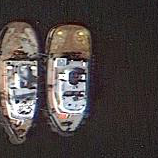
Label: civil